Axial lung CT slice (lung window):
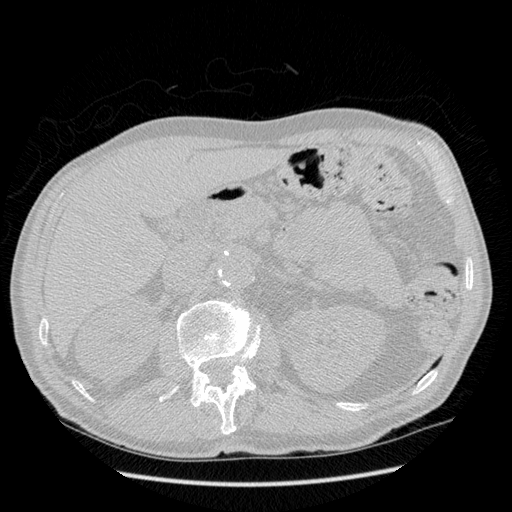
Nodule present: no